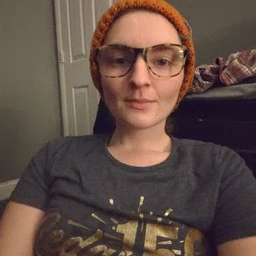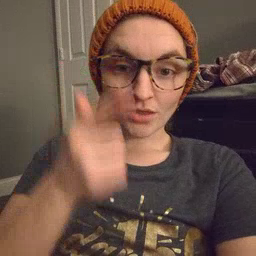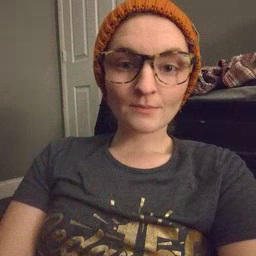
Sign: brother